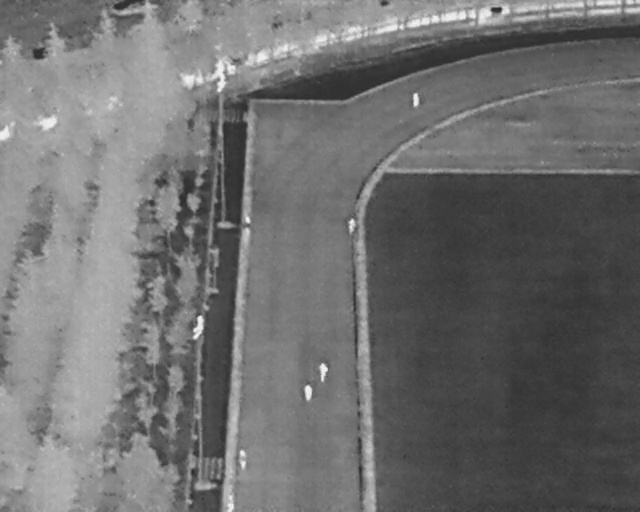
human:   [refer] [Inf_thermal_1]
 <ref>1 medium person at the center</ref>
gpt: <box>[[53, 43, 56, 45, 2]]</box>

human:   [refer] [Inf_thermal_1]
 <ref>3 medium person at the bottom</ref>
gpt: <box>[[35, 88, 39, 90, 2], [46, 75, 49, 77, 2], [48, 71, 52, 73, 2]]</box>